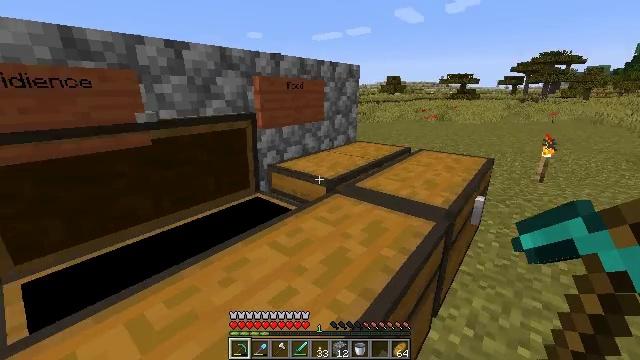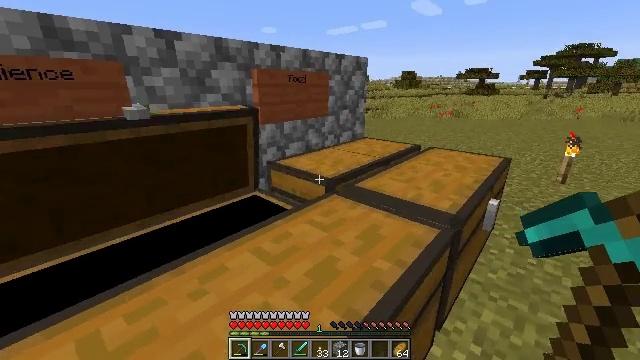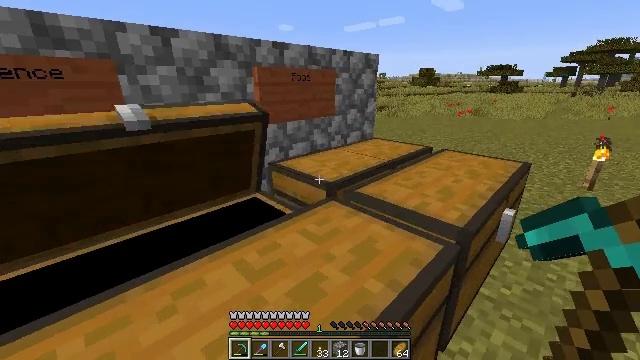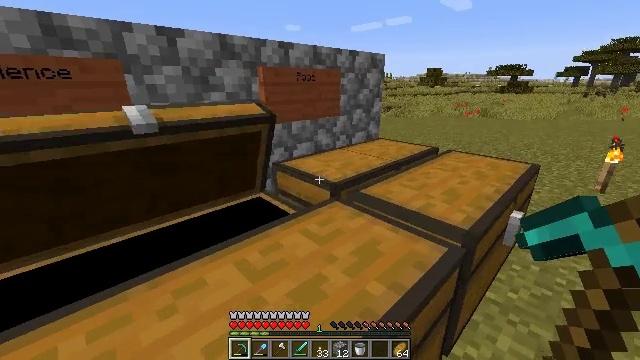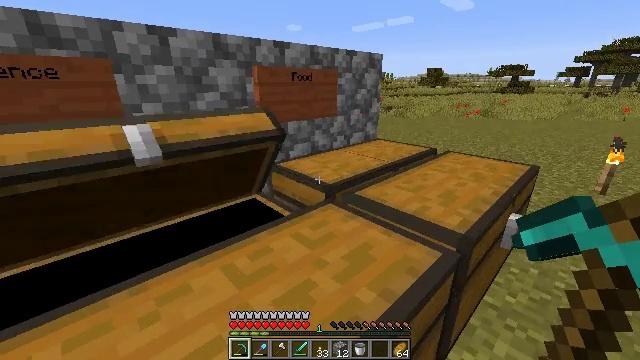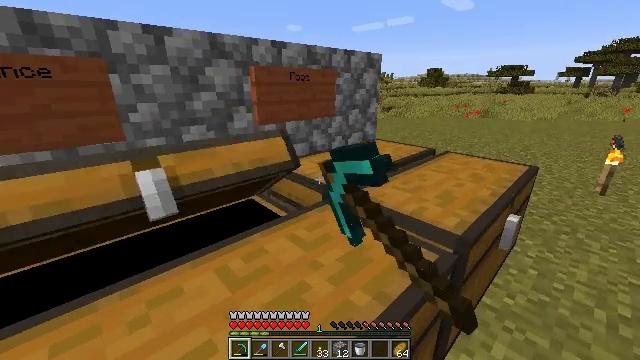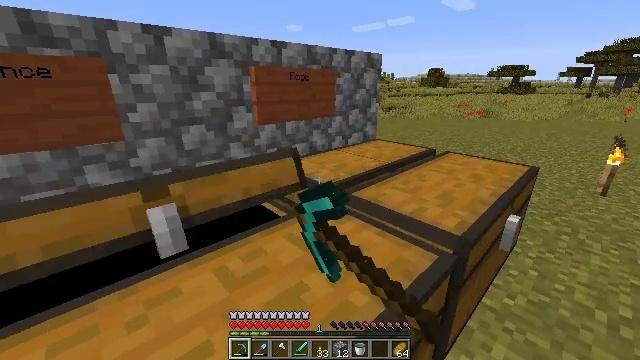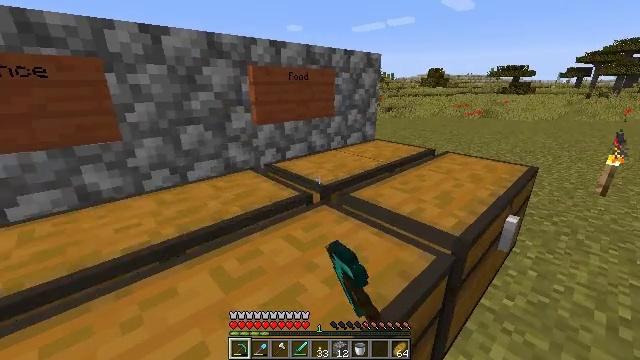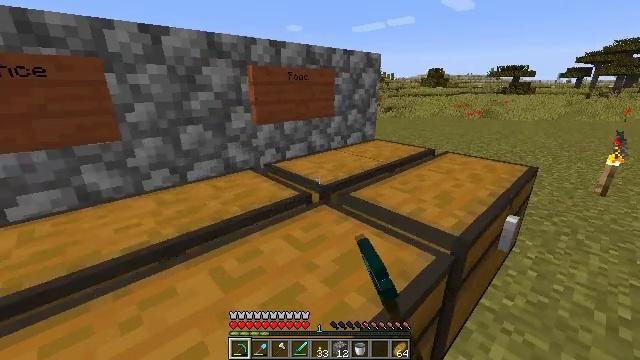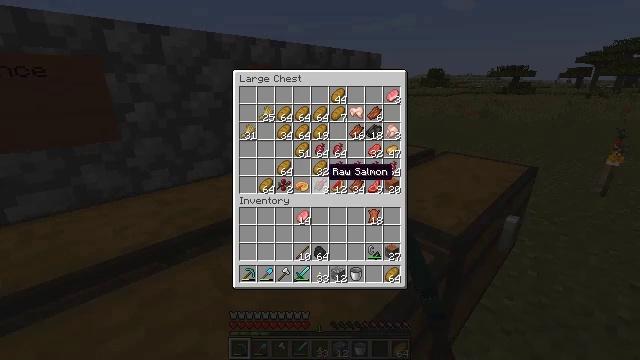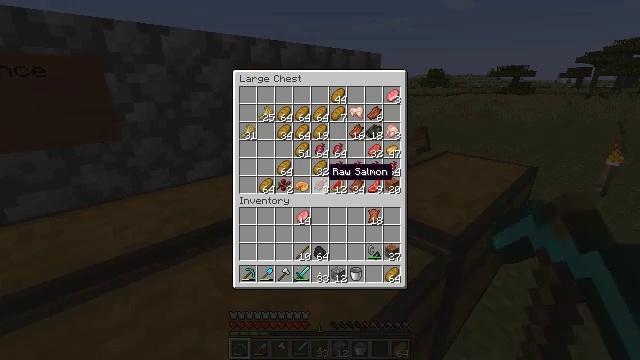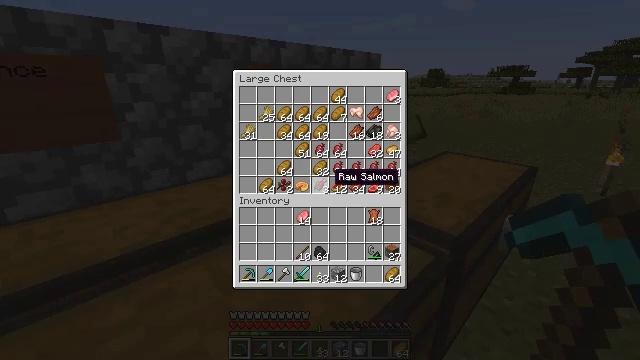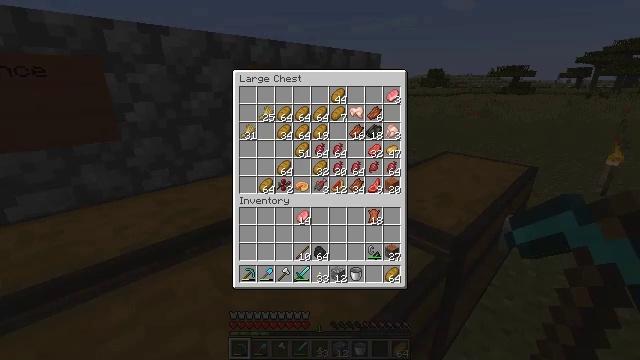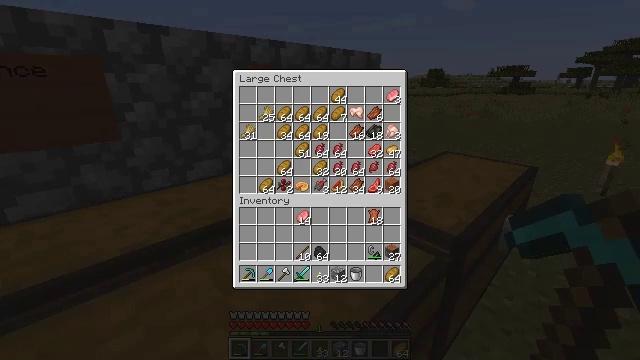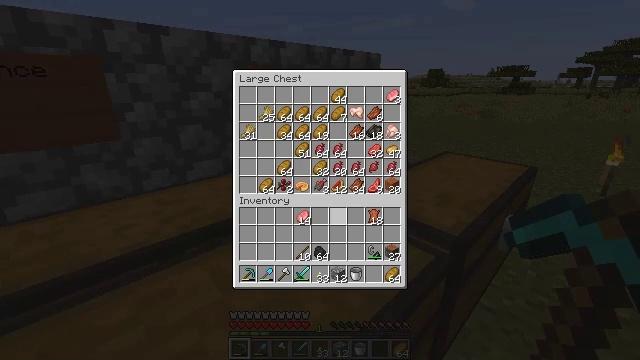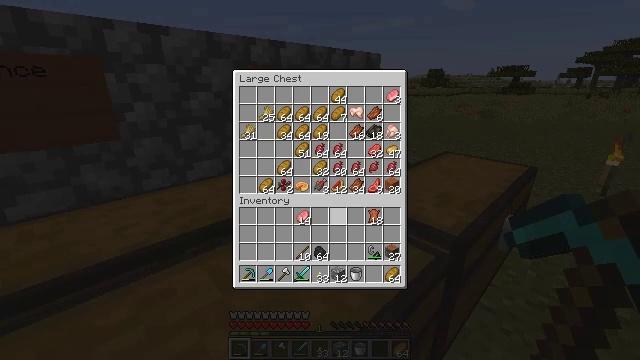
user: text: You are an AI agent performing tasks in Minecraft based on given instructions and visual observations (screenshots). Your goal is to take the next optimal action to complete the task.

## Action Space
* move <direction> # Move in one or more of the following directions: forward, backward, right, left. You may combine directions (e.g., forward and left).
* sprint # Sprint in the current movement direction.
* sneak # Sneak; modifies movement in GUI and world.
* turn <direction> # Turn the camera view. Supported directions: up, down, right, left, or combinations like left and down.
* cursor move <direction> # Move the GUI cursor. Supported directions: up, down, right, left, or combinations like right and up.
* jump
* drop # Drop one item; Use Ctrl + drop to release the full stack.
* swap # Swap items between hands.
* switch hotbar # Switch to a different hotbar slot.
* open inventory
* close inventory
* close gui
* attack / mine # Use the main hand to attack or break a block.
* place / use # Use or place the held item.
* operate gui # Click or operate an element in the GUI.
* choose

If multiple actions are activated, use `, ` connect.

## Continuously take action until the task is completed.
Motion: motion action
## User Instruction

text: Cut down the sugar cane stalks.
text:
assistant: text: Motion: move forward, turn left
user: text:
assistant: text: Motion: turn left
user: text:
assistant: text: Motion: turn left
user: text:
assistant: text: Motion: use / place
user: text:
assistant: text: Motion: use / place
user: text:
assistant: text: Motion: use / place
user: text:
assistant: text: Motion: no_op
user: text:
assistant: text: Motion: no_op
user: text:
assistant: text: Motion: no_op
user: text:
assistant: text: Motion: no_op
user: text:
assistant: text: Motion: no_op
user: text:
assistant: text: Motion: cursor move down
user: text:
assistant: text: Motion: cursor move down
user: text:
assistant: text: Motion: cursor move down
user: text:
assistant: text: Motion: no_op
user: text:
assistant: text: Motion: cursor move left
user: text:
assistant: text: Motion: cursor move left
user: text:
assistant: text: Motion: no_op
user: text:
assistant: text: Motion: no_op
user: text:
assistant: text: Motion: no_op
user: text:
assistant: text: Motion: no_op
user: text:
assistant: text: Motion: no_op
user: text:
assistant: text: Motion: no_op
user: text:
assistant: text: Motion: no_op
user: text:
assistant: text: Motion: no_op
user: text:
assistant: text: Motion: no_op
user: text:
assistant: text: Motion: no_op
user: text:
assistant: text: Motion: operate gui
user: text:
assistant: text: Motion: operate gui
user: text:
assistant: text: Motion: operate gui